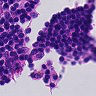
Metastatic tissue present: no